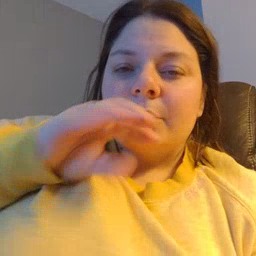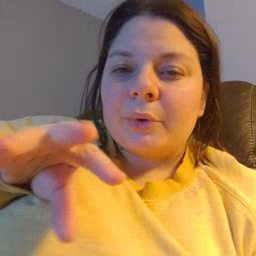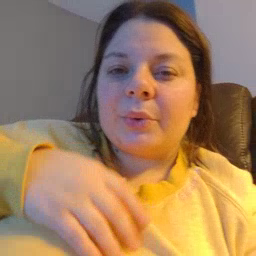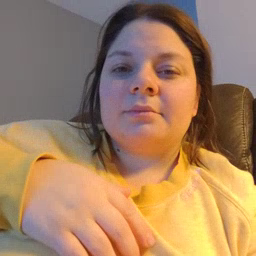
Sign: blow